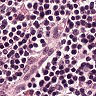
Metastatic tissue present: no